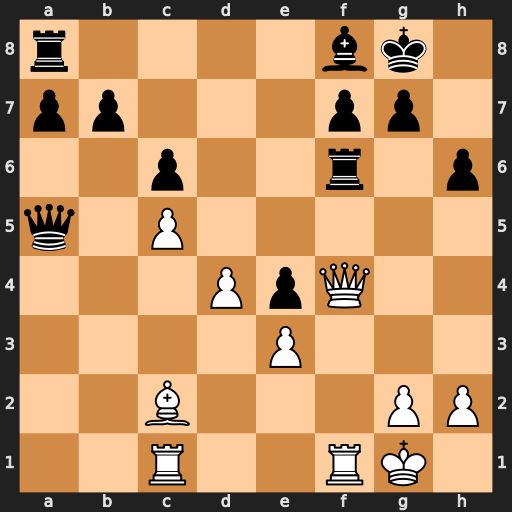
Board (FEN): r4bk1/pp3pp1/2p2r1p/q1P5/3PpQ2/4P3/2B3PP/2R2RK1
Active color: w
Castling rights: -
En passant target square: -
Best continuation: Qxe4 Rxf1+ Rxf1